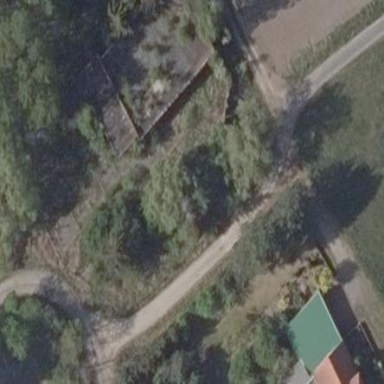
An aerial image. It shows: Ruins of building.